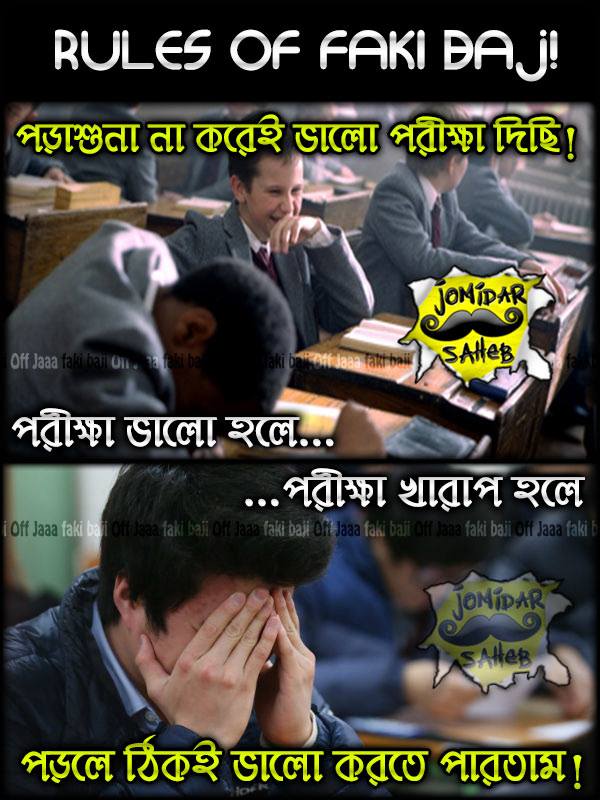
Text: পড়াশুনা না করেই ভালো পরীক্ষা দিছি! পরীক্ষা ভালো হলে... ...পরীক্ষা খারাপ হলে পড়লে ঠিকই ভালো করতে পারতাম !
Label: Non Hate